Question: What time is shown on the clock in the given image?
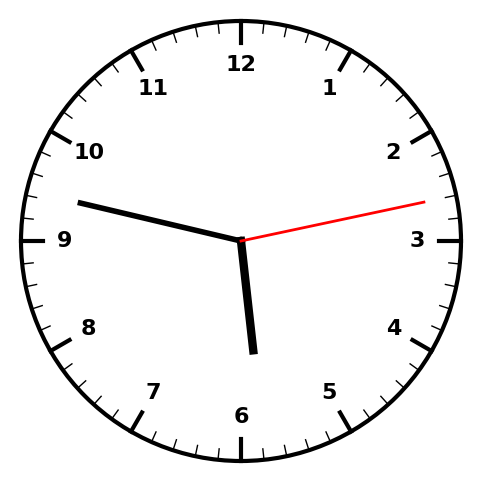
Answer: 05:47:13